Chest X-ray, PA view. Patient: 23 years old, sex M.
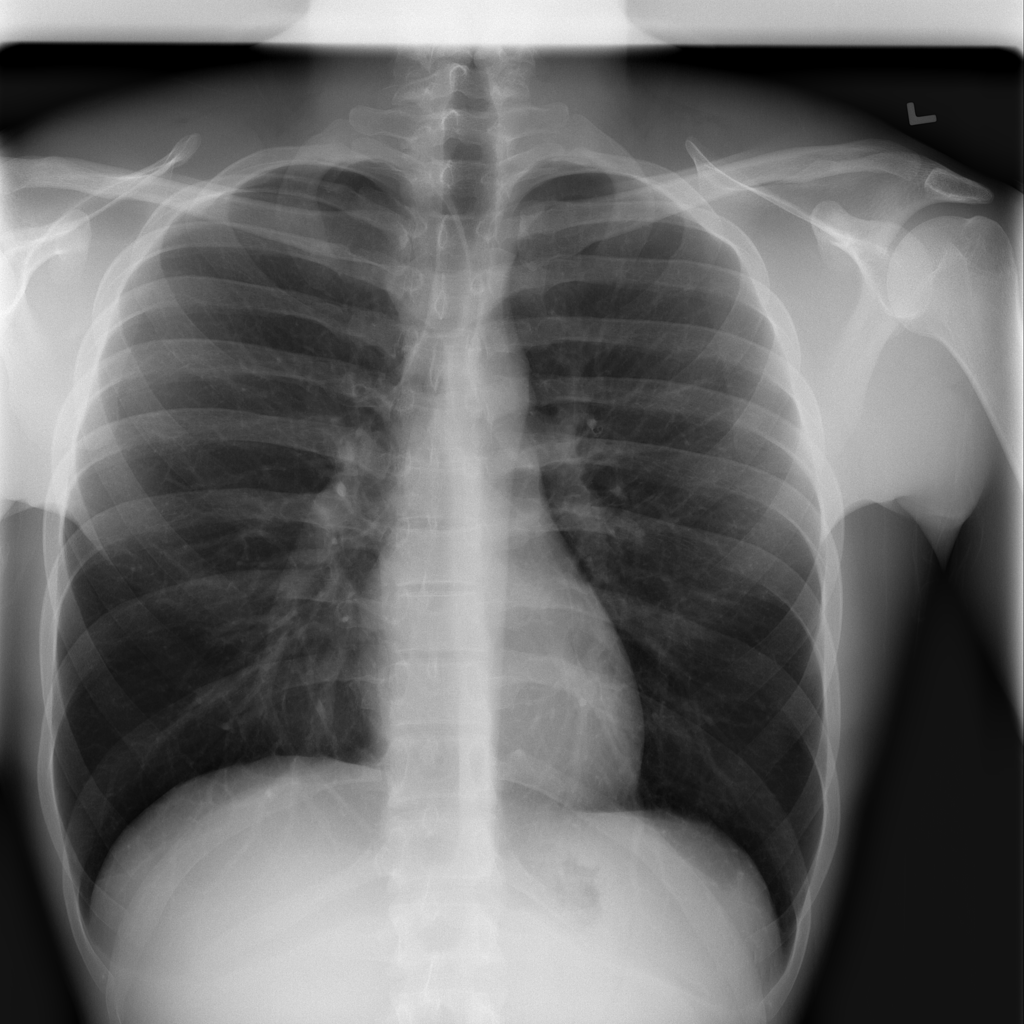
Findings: No Finding